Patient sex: M
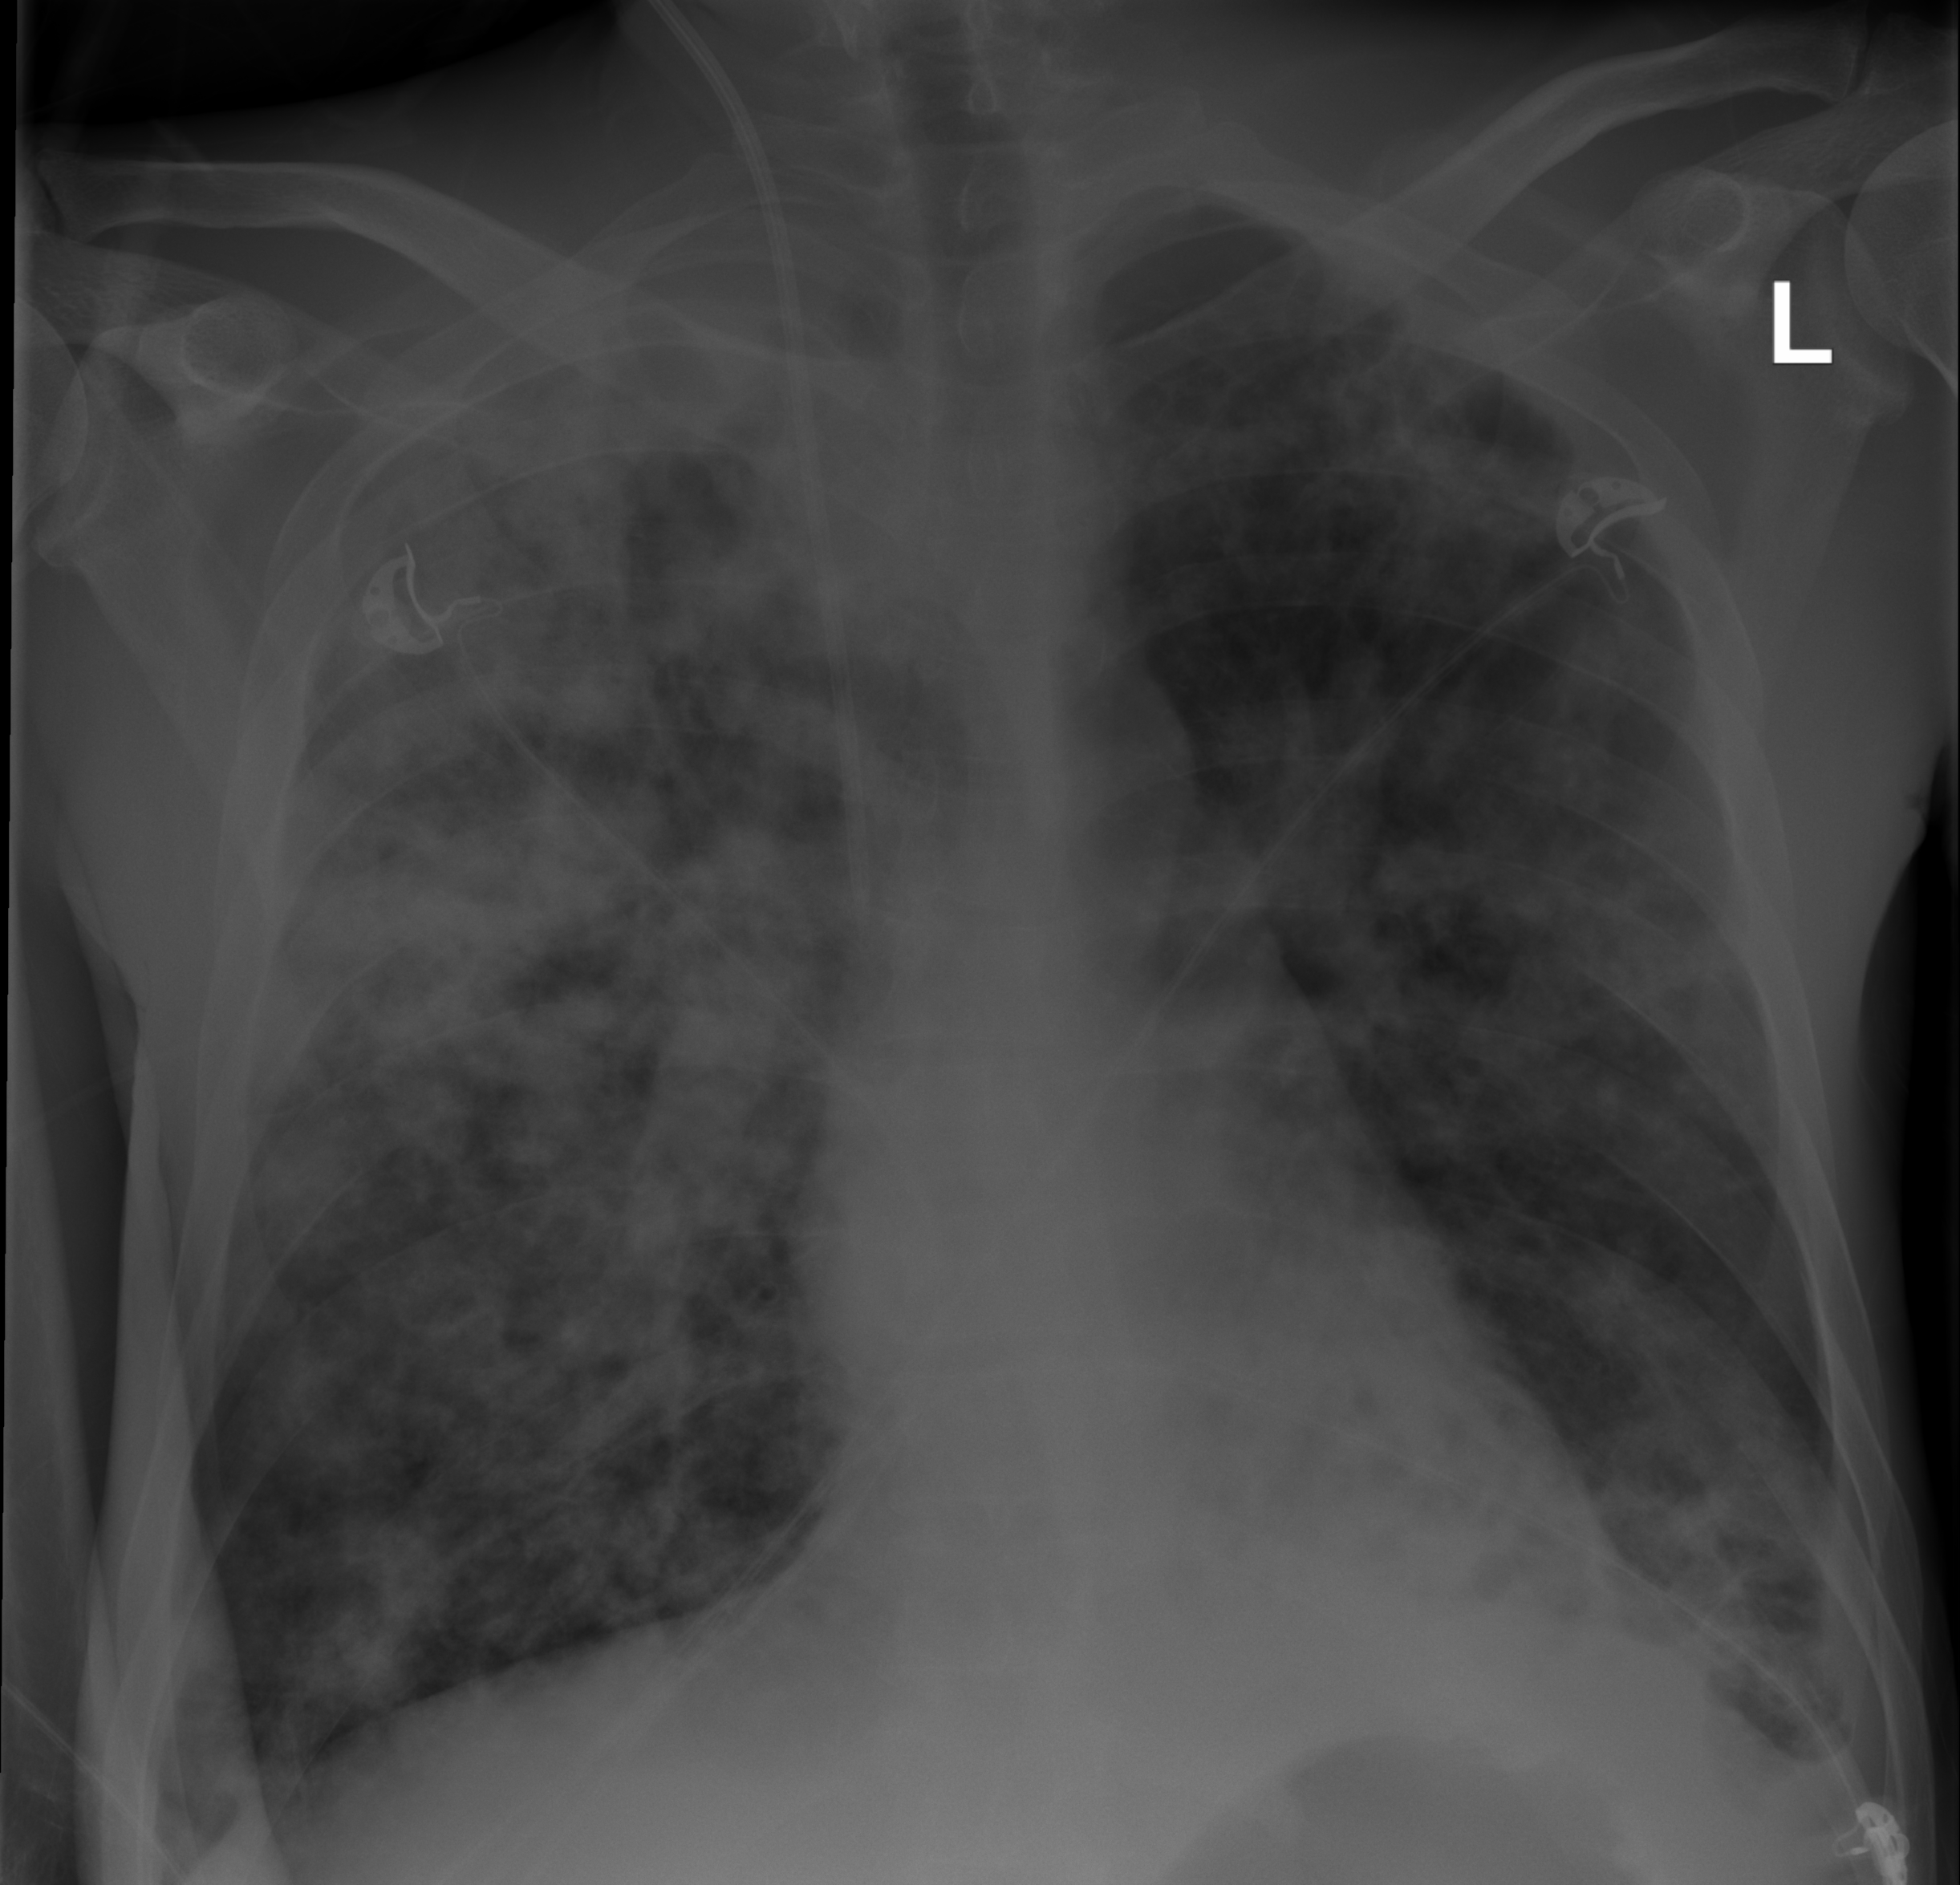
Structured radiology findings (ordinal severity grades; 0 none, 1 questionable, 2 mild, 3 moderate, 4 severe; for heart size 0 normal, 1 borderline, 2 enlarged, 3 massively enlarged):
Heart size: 0
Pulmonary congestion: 0
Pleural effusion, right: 1
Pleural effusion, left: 1
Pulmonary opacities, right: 4
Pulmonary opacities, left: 3
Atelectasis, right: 3
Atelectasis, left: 2